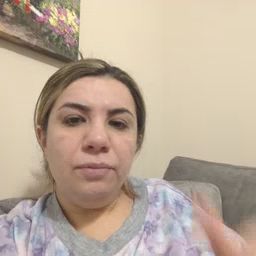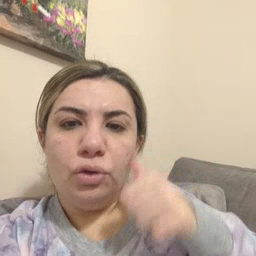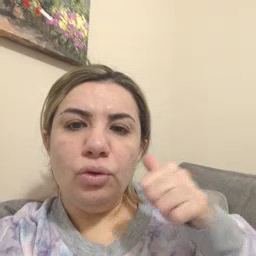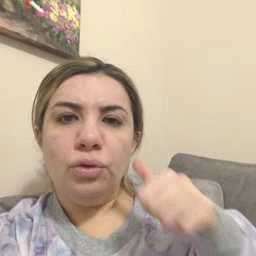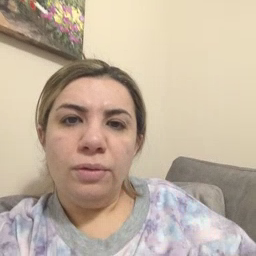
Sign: girl